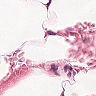
Metastatic tissue present: no